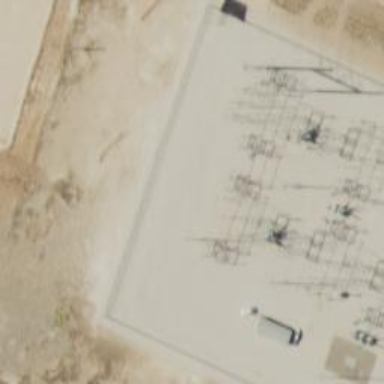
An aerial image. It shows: Switch used for power control.